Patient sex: M
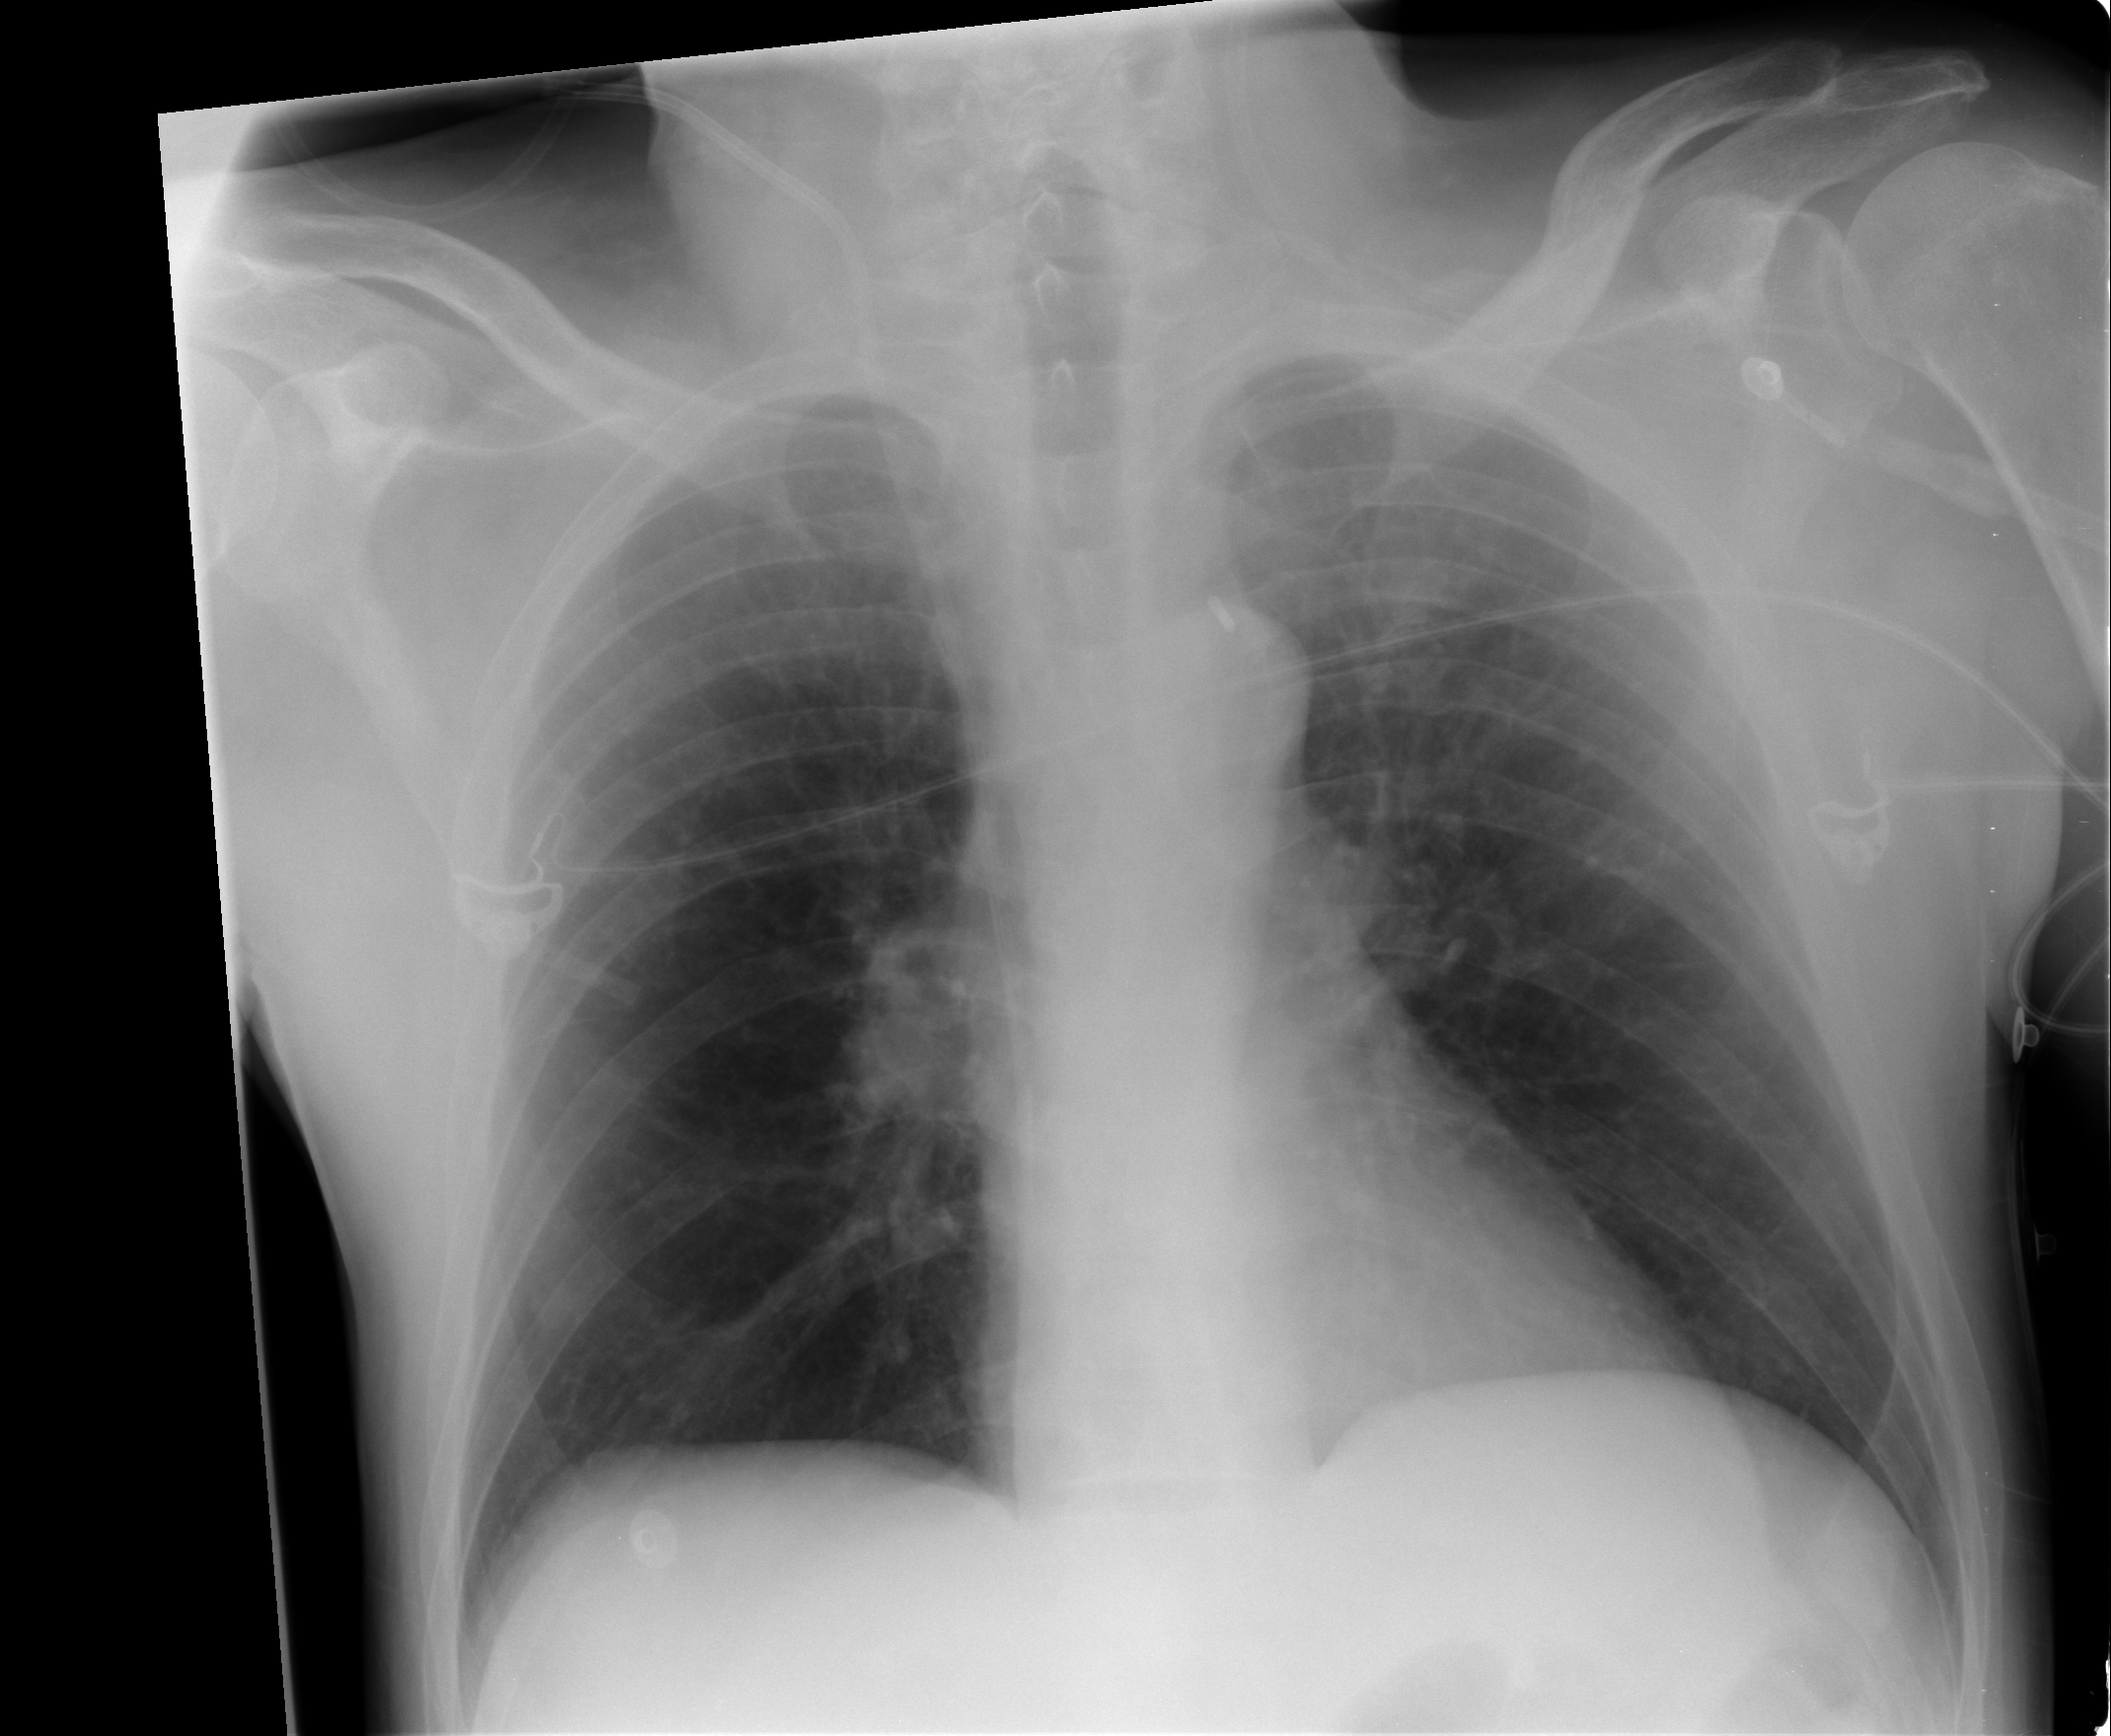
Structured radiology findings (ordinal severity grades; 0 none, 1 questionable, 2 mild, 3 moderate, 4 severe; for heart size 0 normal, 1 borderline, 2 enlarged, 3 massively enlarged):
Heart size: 0
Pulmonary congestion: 1
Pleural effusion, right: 0
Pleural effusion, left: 0
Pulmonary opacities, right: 0
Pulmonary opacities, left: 0
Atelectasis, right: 0
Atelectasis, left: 0